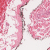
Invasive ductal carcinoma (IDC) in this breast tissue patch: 0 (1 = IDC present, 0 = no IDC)